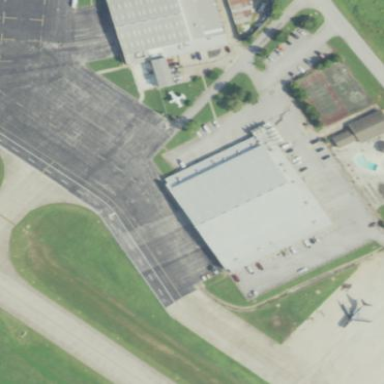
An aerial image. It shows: Hangar building.